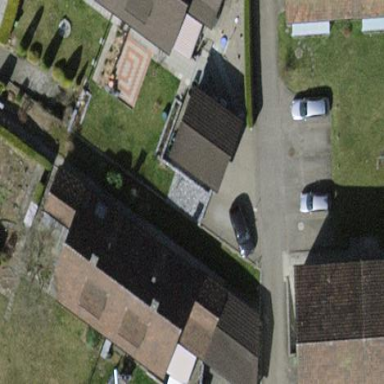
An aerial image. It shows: Gabled building.